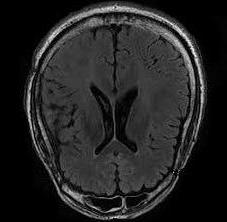
Label: notumor